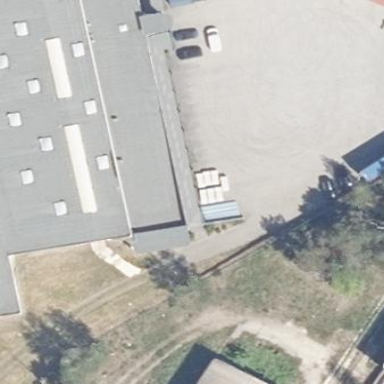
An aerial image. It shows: Commercial building.